Field crop: maize
Growth stage: 1
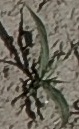
Species: sorghum